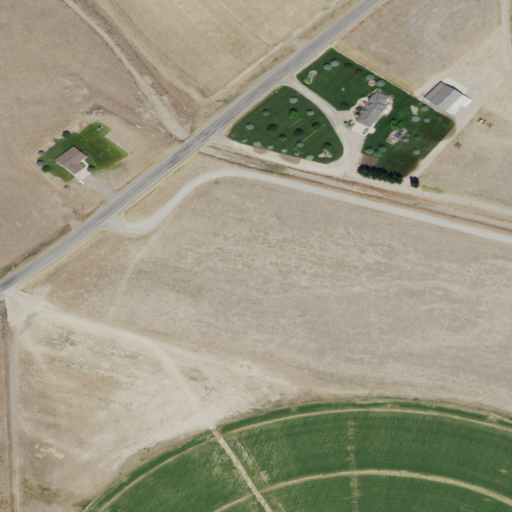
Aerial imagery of valley in Idaho named Heglar Canyon containing cultivated crops, open development, grassland, low intensity development, and medium intensity development